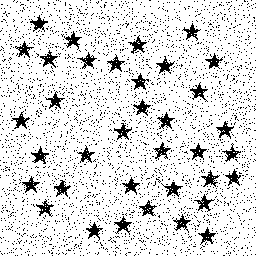
Squares: 0
Triangles: 0
Stars: 36
Total shapes: 36